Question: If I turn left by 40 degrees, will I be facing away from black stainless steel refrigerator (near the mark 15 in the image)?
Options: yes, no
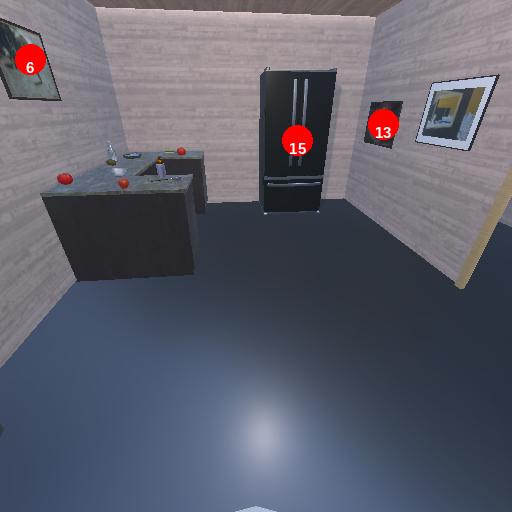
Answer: yes